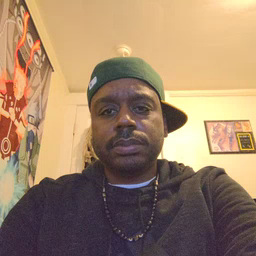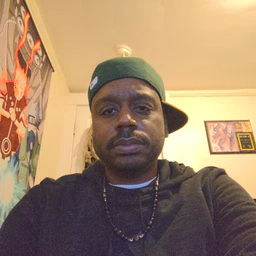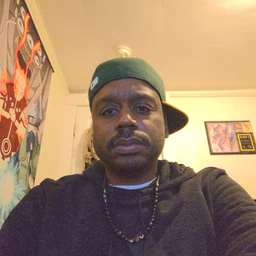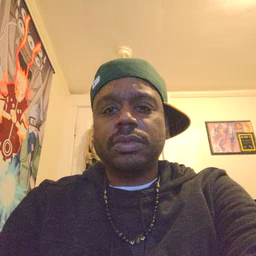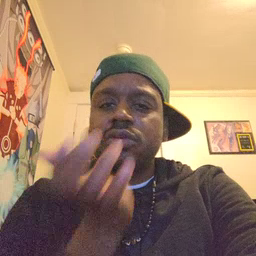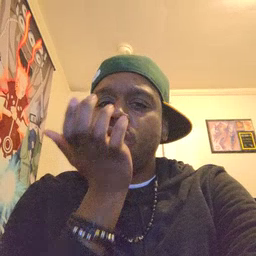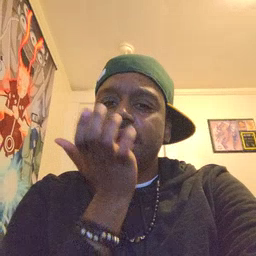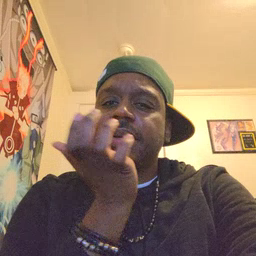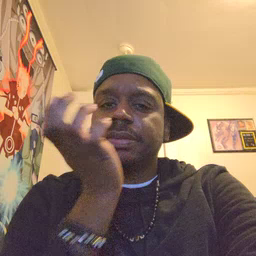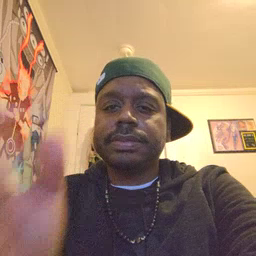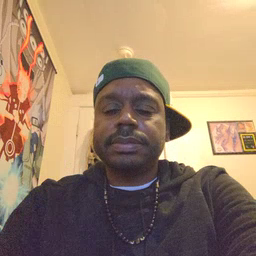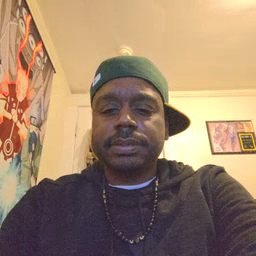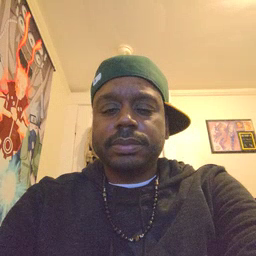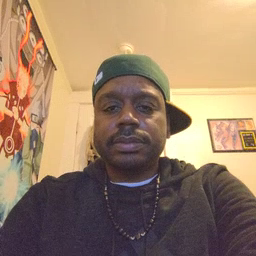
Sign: grass